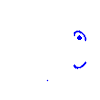
Particle: electron